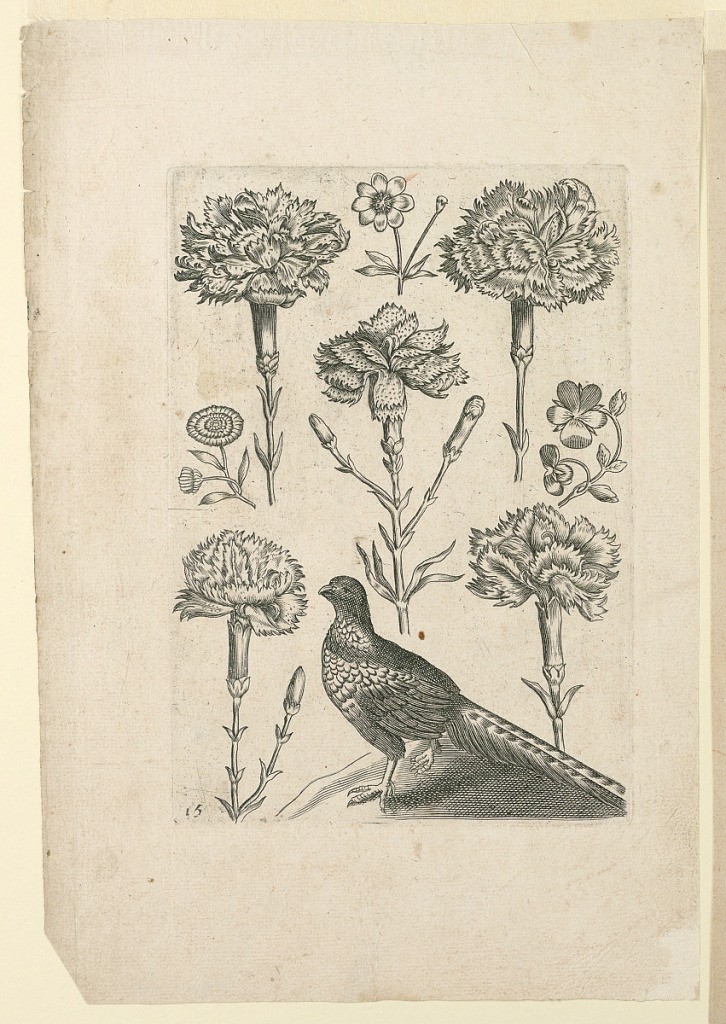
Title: Flowers with Bird, Plate 15
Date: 18th century
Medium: Engraving on paper
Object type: Print
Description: Flowers with bird, plate 15.